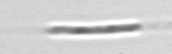
Label: Leptocylindrus